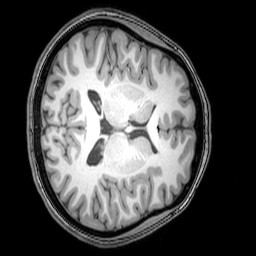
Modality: T1w
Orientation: axial
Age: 22
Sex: female
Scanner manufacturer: philips
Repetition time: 0.008304 s
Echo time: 0.00385 s